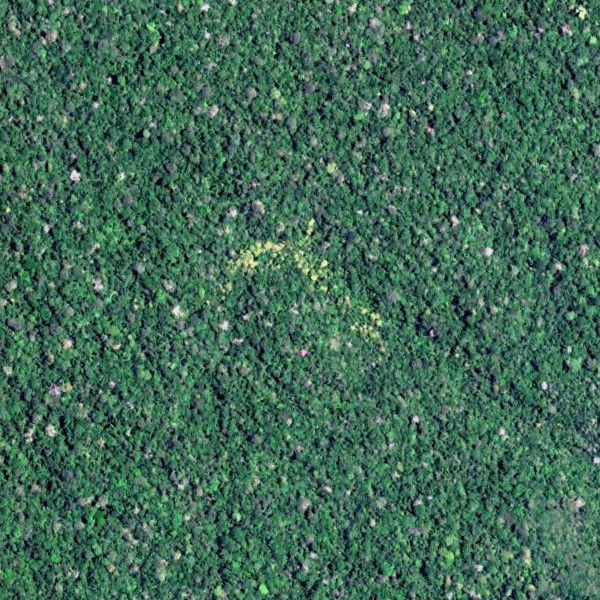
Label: Forest